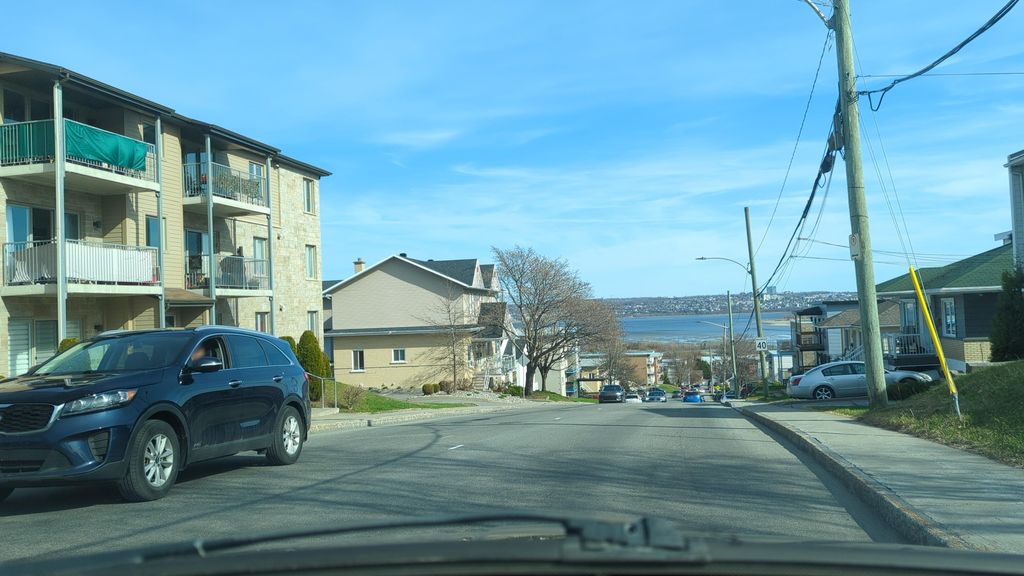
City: quebec_city